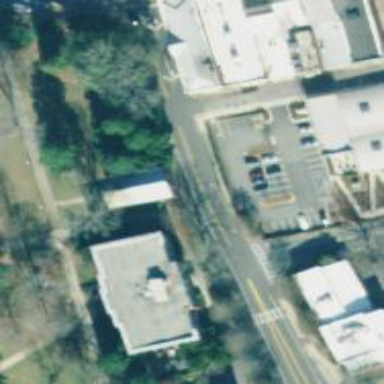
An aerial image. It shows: Unclassified asphalt road with separate sidewalk.